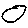
Label: circle